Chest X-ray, PA view. Patient: 40 years old, sex F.
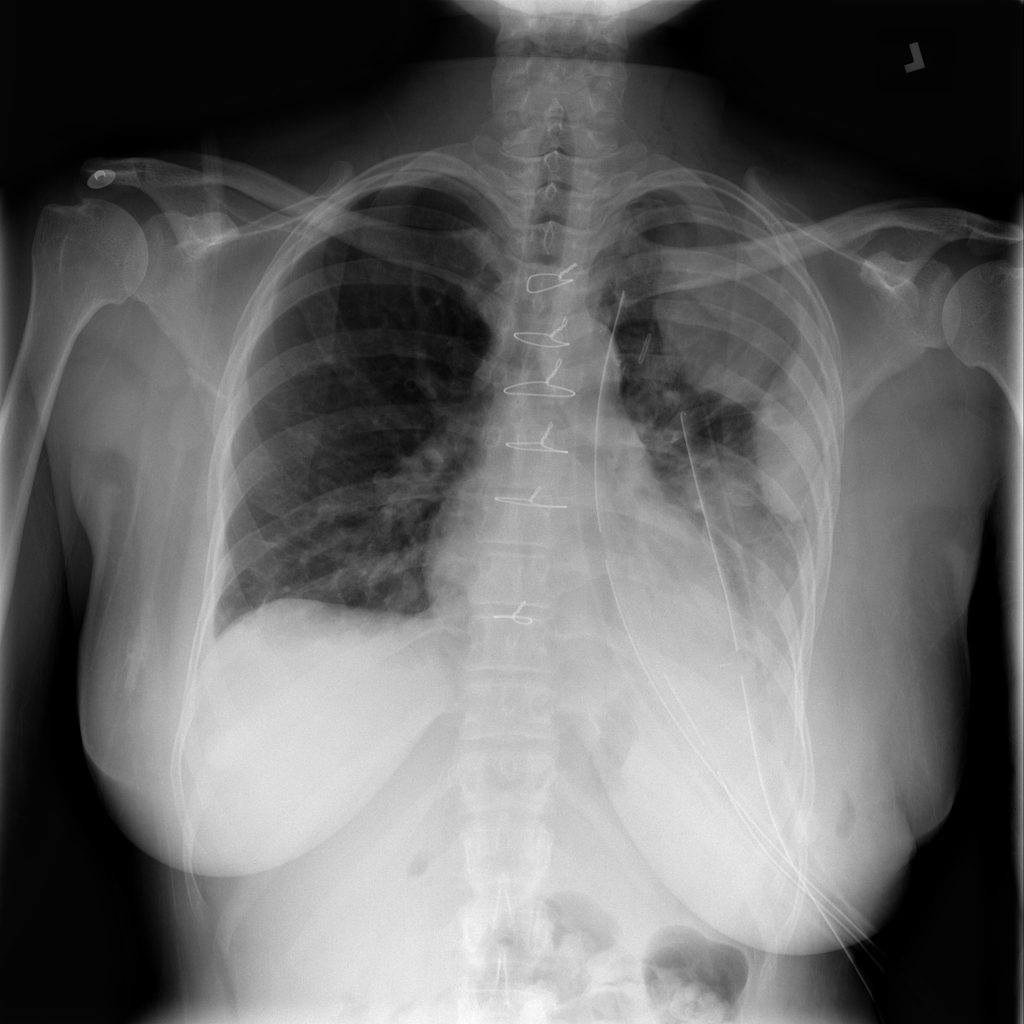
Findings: Effusion, Pneumothorax